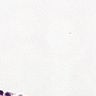
Metastatic tissue present: no